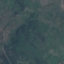
Land use / land cover: HerbaceousVegetation